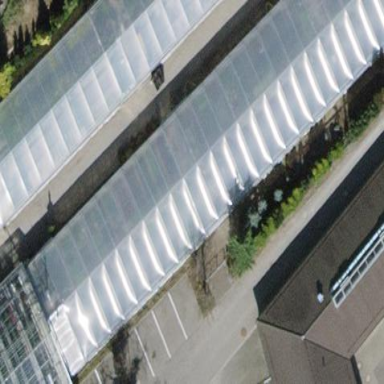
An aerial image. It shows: Greenhouse.